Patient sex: M
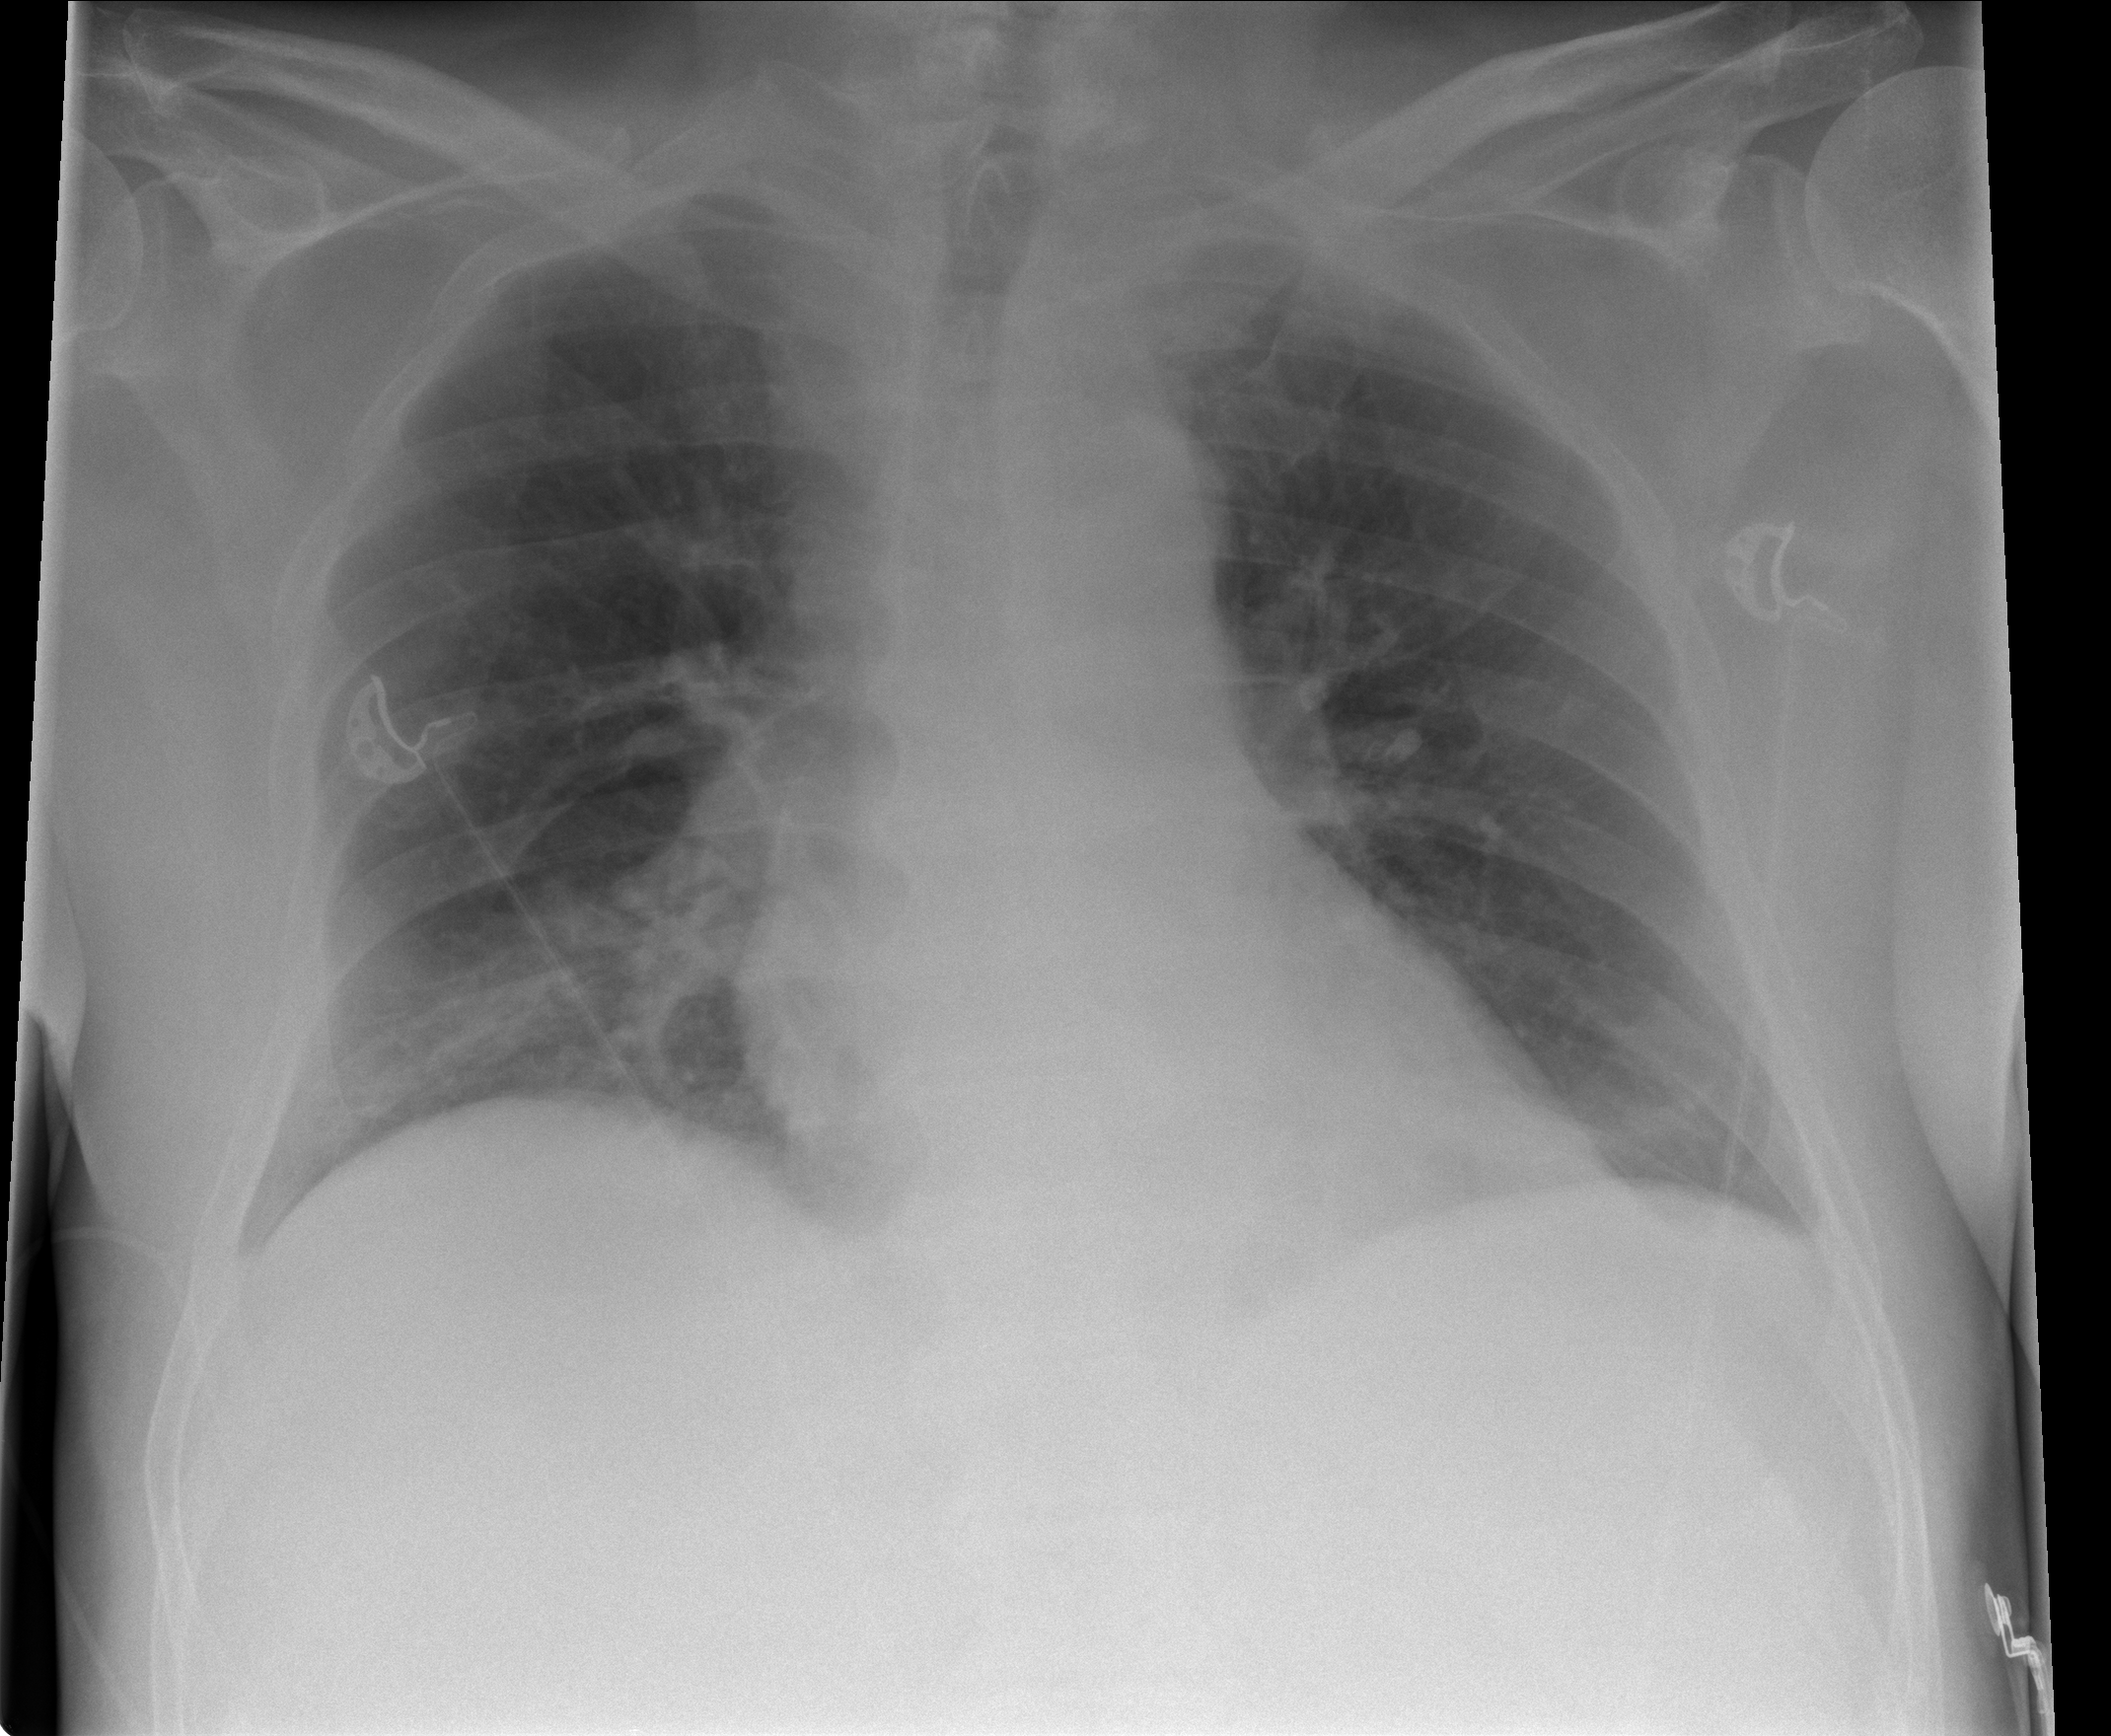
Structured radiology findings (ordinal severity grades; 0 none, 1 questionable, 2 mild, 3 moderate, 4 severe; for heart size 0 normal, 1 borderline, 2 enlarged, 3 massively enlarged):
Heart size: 0
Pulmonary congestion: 0
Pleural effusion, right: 0
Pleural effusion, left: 1
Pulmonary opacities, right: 2
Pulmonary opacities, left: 0
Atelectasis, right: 2
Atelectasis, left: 2